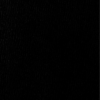
Label: dusty